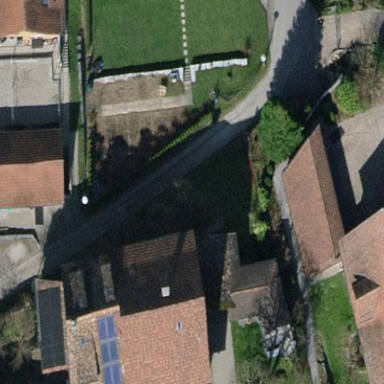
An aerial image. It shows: Semidetached house with gabled roof.